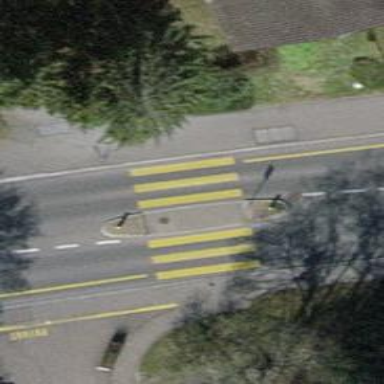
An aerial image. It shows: Marked zebra crossing with island in the middle.